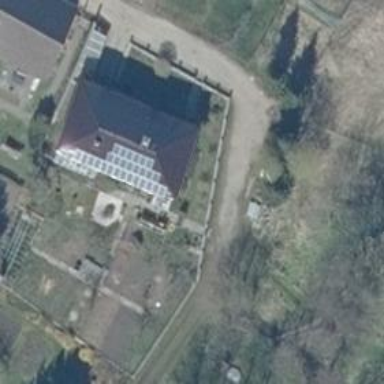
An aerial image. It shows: Solar photovoltaic panel generating electricity through small installation.